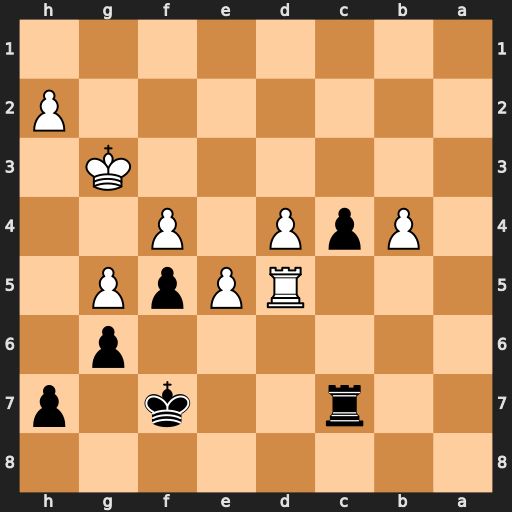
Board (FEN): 8/2r2k1p/6p1/3RPpP1/1PpP1P2/6K1/7P/8
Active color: b
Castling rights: -
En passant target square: -
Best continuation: c3 Ra5 c2